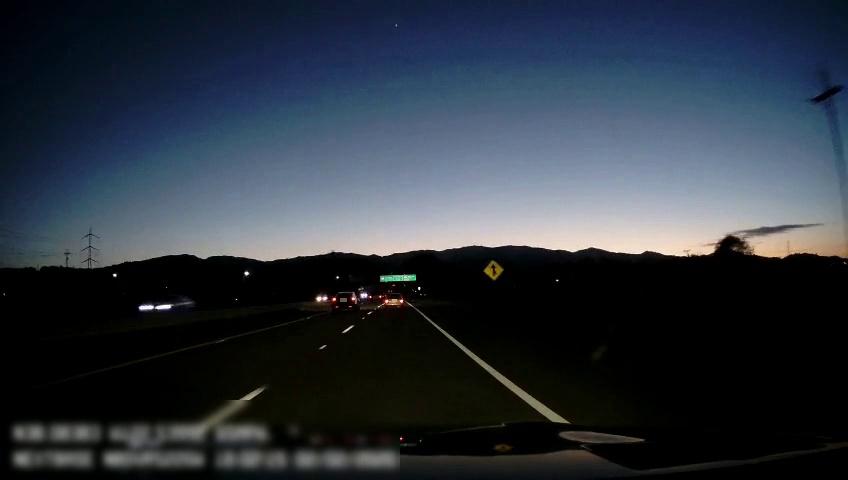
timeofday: Dusk/Dawn/Twilight
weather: Other
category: Drivable Space
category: Vehicles | Car
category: Vehicles | Car
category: Vehicles | Car
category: Vehicles | Car
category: Lanes | Alternate Lane
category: Lanes | Current Lane
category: Lanes | Alternate Lane
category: Traffic | Signs
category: Traffic | Signs
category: Traffic | Signs
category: Traffic | Signs